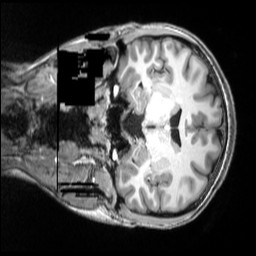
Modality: T1w
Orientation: coronal
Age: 23
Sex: female